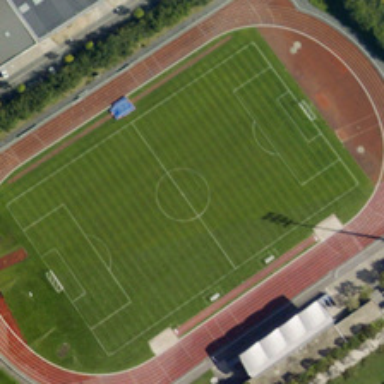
Some green trees and several buildings are near a playground with a football field in it .